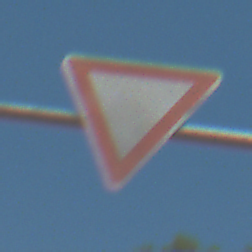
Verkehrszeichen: VorfahrtGewaehren
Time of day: Midday
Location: Outdoor (Nature)
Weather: Clear
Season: NotSpecified
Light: Natural